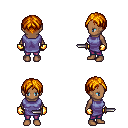
a pixel art fantasy rpg character, female body template, human, dark skin, chain tabard jacket, magenta pants, dark blonde parted hairstyle, gold gloves, dagger, four views (front, back, left, right), 2x2 character sprite sheet, small pixel art, hard edges, no anti-aliasing